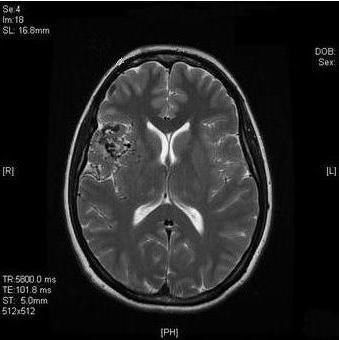
Label: notumor